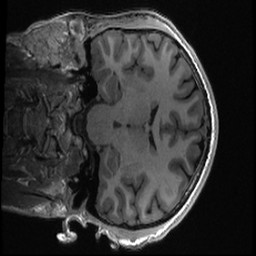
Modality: T1w
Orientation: coronal
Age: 26
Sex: male